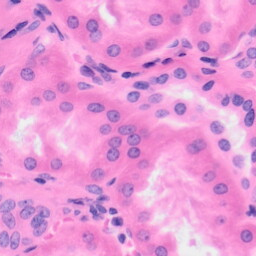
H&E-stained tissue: Kidney